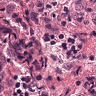
Metastatic tissue present: no